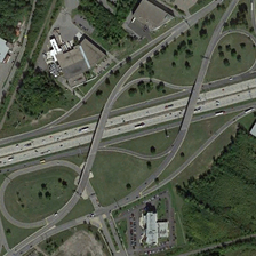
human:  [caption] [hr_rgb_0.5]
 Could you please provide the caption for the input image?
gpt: There are many viaducts in this area.

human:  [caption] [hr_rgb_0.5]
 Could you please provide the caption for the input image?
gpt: There are many viaducts in this area.

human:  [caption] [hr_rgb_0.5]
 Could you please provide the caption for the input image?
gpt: Many viaducts have been built in this area.

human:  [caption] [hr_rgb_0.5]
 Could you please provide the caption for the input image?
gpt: There are many bridges in this area.

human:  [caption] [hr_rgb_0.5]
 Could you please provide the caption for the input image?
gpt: There are many viaducts in this area.